高一 · 立体几何学
如图所示的正方体的棱长为 $4, E, F$ 分别为 $A_{1} D_{1}, A A_{1}$ 的中点, 过 $C_{1}, E, F$ 的截面的周长为

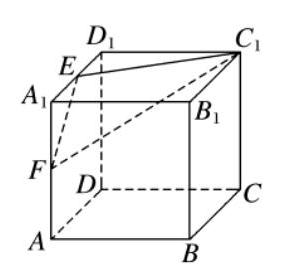
答案: $4 \sqrt{5}+6 \sqrt{2}$
解析: $E F / /$ 平面 $B C C_{1} B_{1}$ 可知平面 $B C C_{1} B_{1}$ 与平面 $E F C_{1}$ 的交线为 $B C_{1}$, 平面 $E F C_{1}$ 与平面 $A B B_{1} A_{1}$ 的交线为 $B F$, 所以截面周长为 $E F+F B+B C_{1}+C_{1} E=4 \sqrt{5}+6 \sqrt{2}$.